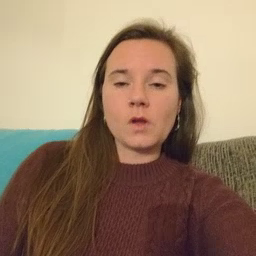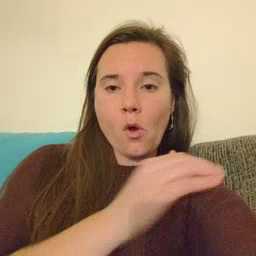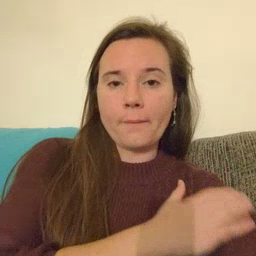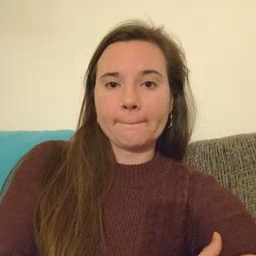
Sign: arm